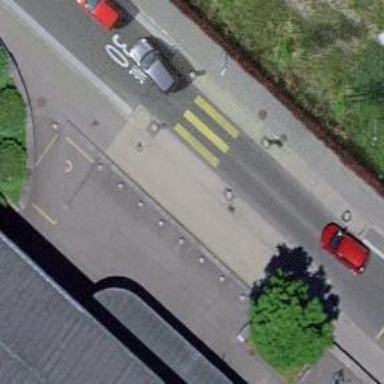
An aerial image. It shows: Uncontrolled crossing with choker traffic calming feature.